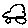
Label: car